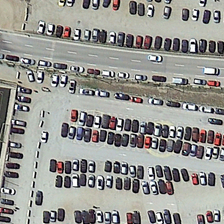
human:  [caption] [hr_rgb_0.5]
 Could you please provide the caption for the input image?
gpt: many cars are in a large parking lot separated by a road .

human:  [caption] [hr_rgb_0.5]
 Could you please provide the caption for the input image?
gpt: the light green trees are on the side of the road .

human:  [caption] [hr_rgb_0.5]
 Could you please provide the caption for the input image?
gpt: many cars are in a large parking lot separated by a road .

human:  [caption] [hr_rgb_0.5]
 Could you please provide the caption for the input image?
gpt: four rows of cars are on the wide road .

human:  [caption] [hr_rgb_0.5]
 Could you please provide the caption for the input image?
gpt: four rows of cars are on the wide road .